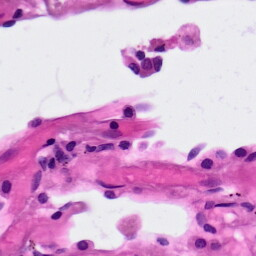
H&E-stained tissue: Lung